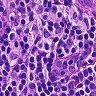
Metastatic tissue present: no